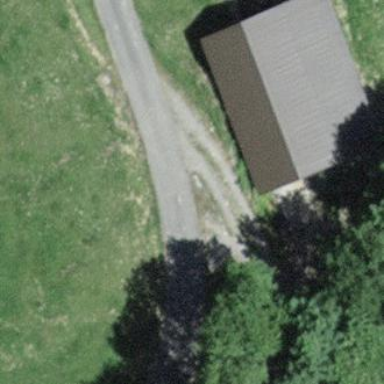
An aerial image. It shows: Farm auxiliary building.